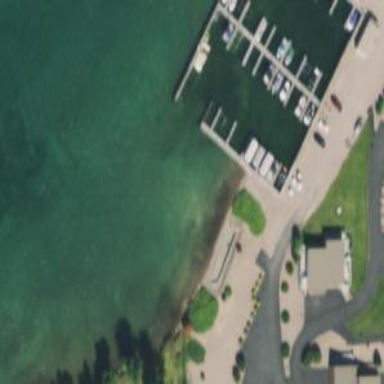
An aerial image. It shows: Man-made pier.